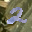
Label: 2